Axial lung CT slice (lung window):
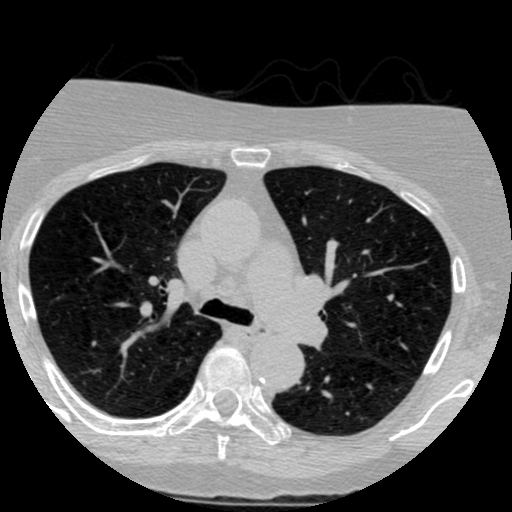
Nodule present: no